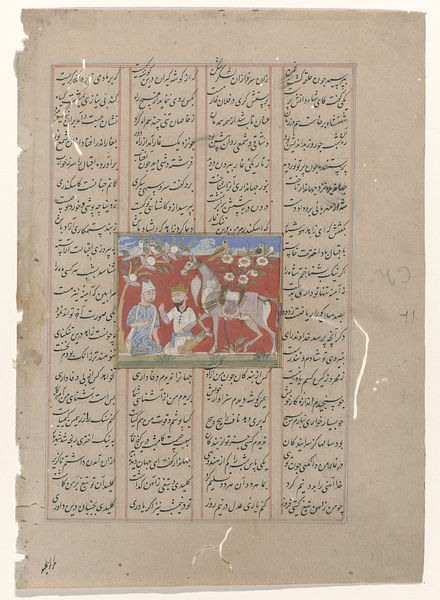
Titel: Theaterfiguren
Künstler: Johann Wilhelm (der Jüngere) Meil
Standort: Amsterdam
Institution: Rijksmuseum
Schlagwörter: baum, männer, rot, pferd, schrift, buch, seite, text, arabisch